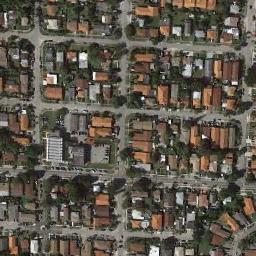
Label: dense_residential